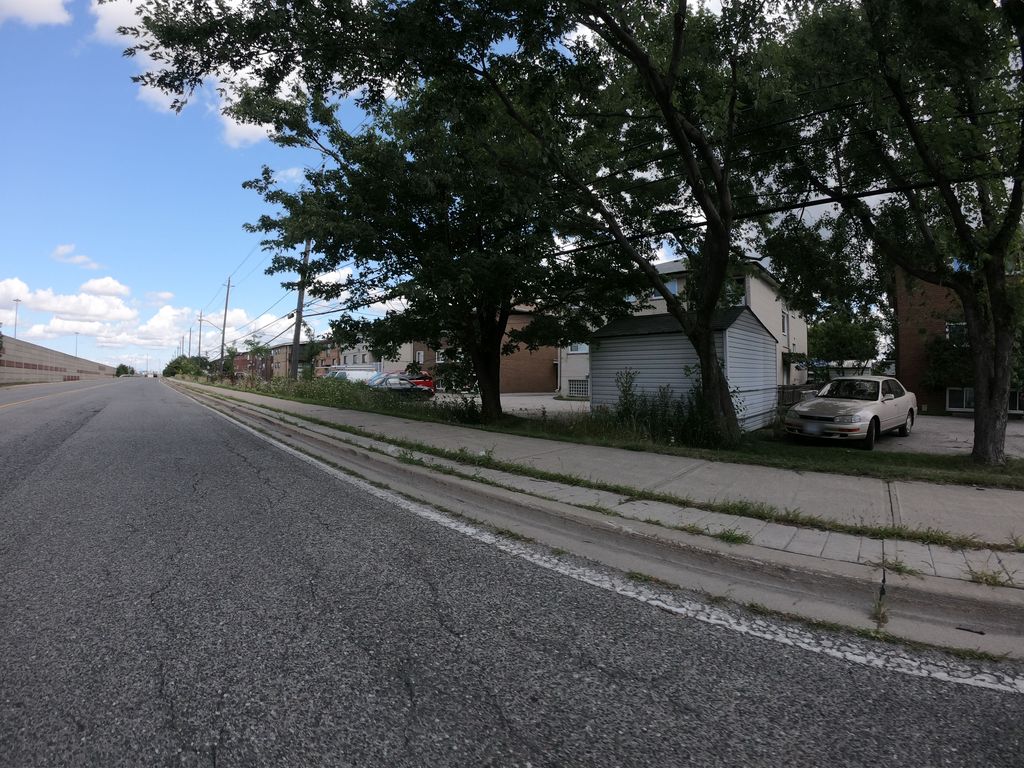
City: toronto